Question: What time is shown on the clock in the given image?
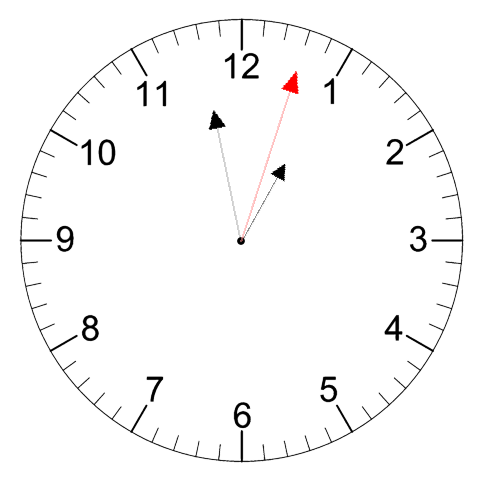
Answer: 12:58:03